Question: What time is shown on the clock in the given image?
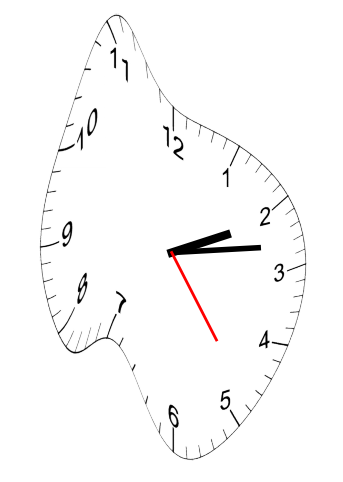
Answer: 02:13:24